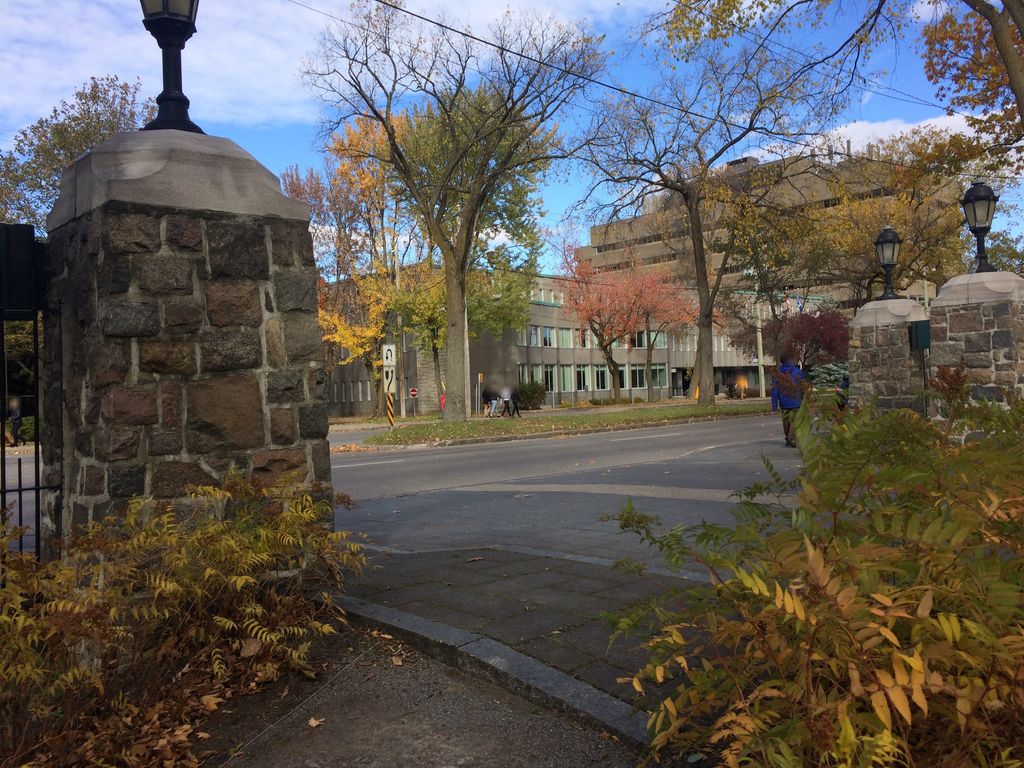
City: quebec_city